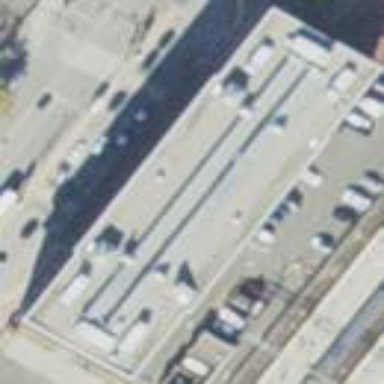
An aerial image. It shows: Public surveillance system installed at train station.